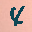
Label: 4